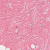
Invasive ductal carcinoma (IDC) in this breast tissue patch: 0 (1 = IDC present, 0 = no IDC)